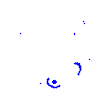
Particle: proton